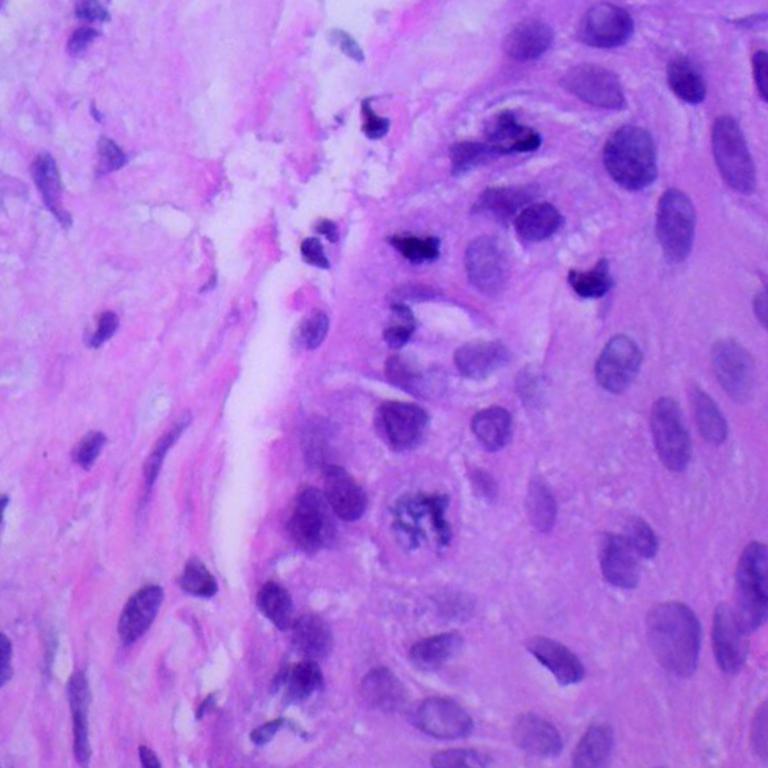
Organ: lung
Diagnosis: squamous carcinomas